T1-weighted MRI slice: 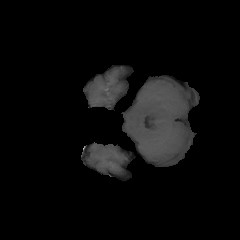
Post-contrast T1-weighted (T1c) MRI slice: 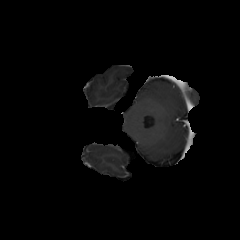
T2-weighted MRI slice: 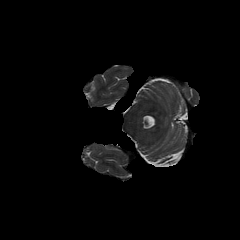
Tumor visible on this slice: no